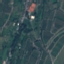
Land use / land cover class: PermanentCrop